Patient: sex M, age 73
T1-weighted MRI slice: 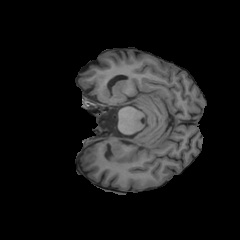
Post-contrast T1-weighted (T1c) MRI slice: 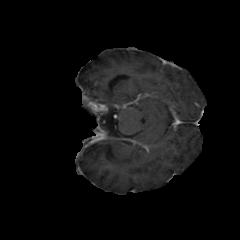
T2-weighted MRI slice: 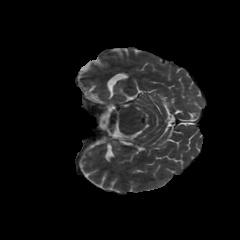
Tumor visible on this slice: no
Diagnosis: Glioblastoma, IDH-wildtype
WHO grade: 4